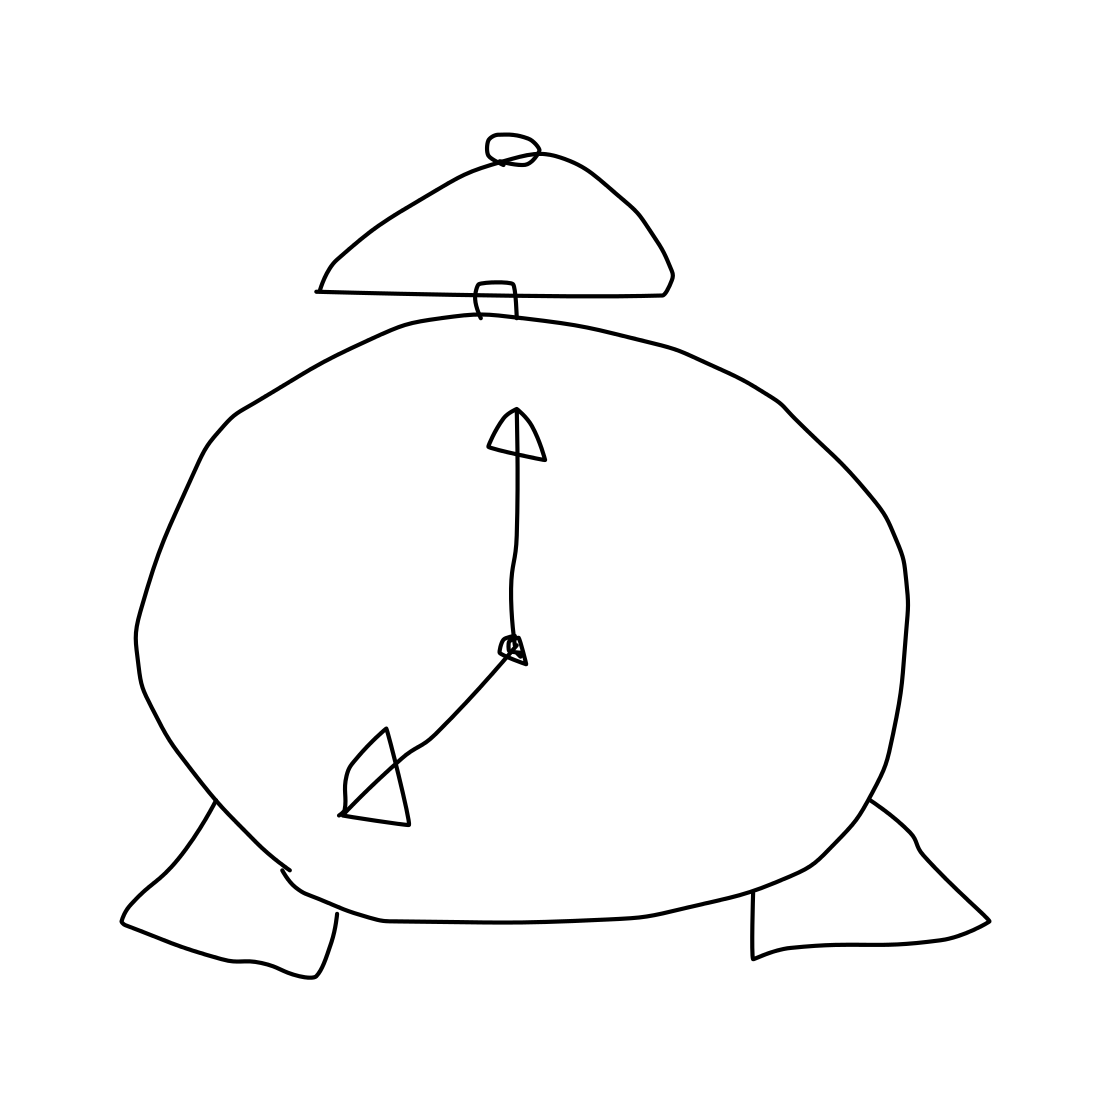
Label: alarm clock